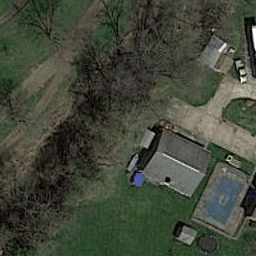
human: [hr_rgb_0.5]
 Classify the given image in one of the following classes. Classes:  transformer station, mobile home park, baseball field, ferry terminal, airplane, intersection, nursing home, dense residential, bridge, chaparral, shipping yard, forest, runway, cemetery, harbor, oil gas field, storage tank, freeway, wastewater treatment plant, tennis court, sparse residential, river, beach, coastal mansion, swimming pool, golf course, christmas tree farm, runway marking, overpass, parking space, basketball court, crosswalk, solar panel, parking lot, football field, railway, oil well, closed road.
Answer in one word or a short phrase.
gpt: sparse residential